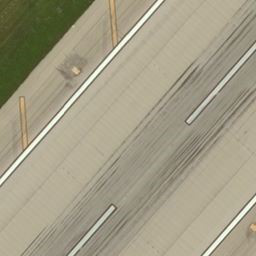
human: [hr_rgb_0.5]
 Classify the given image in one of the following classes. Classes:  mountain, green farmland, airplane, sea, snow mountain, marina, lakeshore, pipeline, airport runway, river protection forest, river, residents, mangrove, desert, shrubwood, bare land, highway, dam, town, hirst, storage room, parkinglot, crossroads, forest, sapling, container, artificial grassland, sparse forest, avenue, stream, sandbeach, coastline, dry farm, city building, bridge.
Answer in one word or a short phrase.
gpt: airport runway